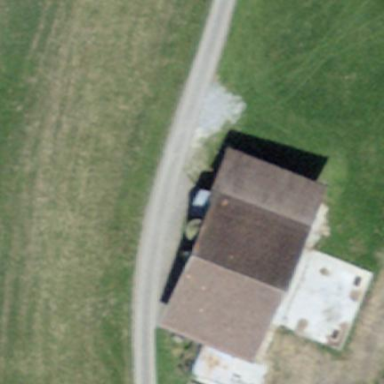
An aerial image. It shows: Rural barn.